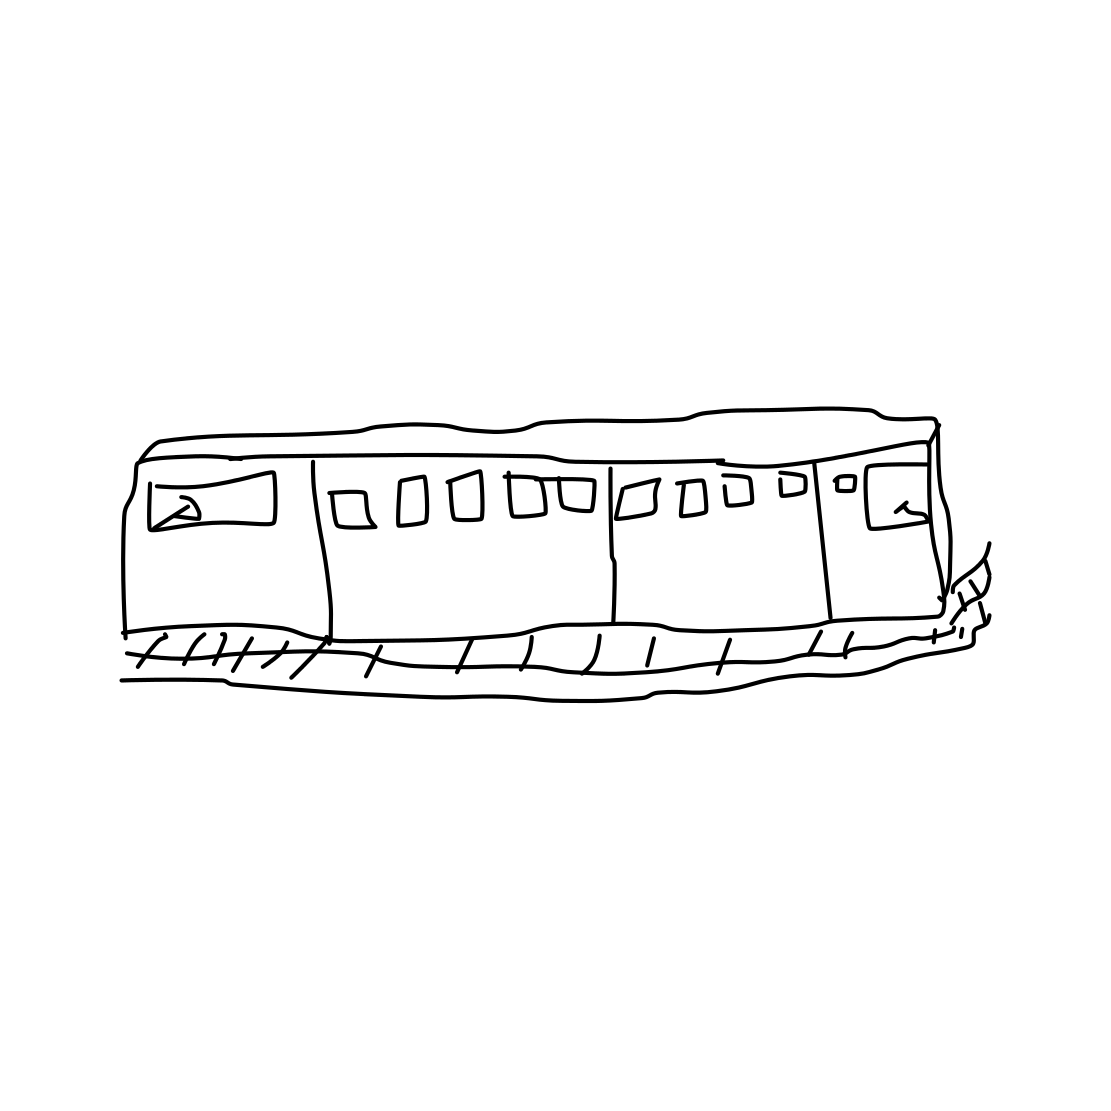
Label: train